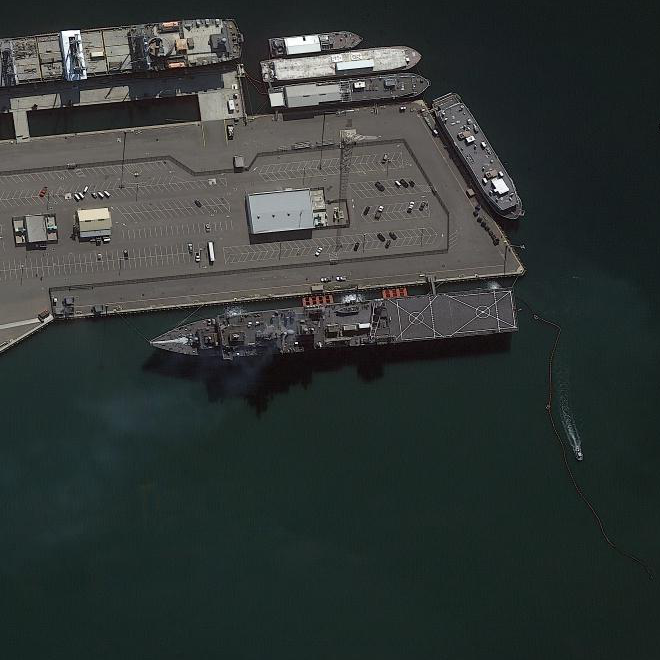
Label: Whitby_Island-class_dock_landing_ship